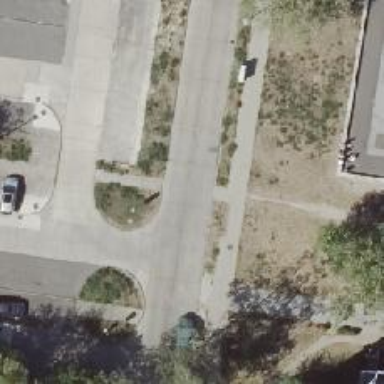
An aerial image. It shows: Concrete footway.